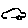
Label: car